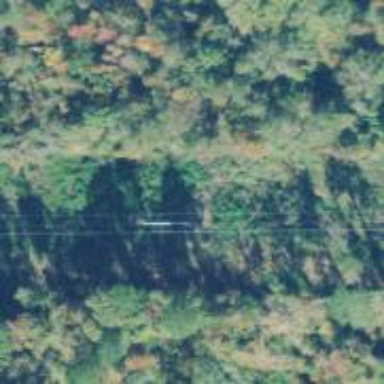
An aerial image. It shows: Power pole.